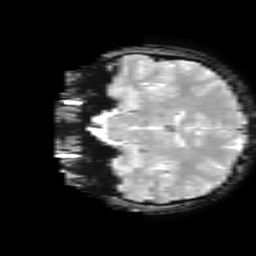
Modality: T2starw
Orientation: coronal
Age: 24
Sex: female
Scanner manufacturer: ge
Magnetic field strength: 3 T
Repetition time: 0.65 s
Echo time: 0.02 s